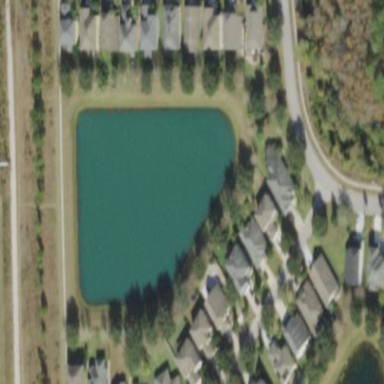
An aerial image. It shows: Pond surrounded by natural water.